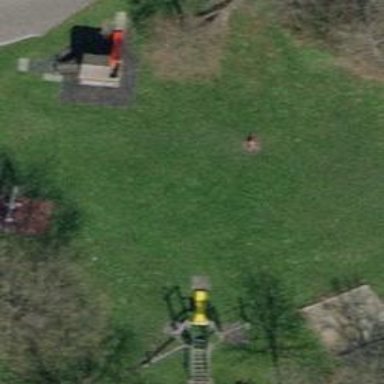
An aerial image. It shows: Playground area for leisure land.